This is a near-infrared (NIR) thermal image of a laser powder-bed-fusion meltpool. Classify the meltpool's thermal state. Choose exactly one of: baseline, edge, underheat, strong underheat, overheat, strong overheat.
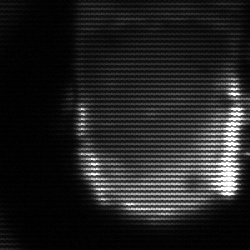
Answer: baseline